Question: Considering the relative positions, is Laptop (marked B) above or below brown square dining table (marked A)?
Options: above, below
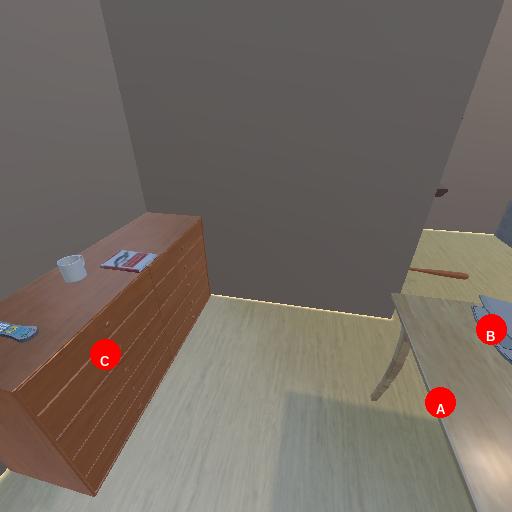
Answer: above